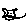
Label: cat